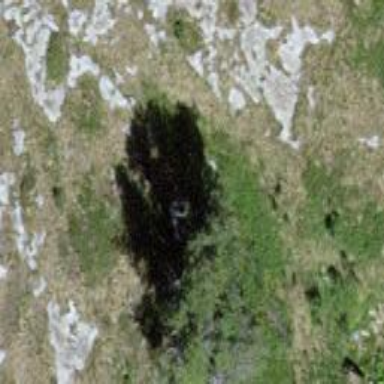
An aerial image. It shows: Area covered in scrub vegetation.